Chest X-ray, AP view. Patient: 53 years old, sex M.
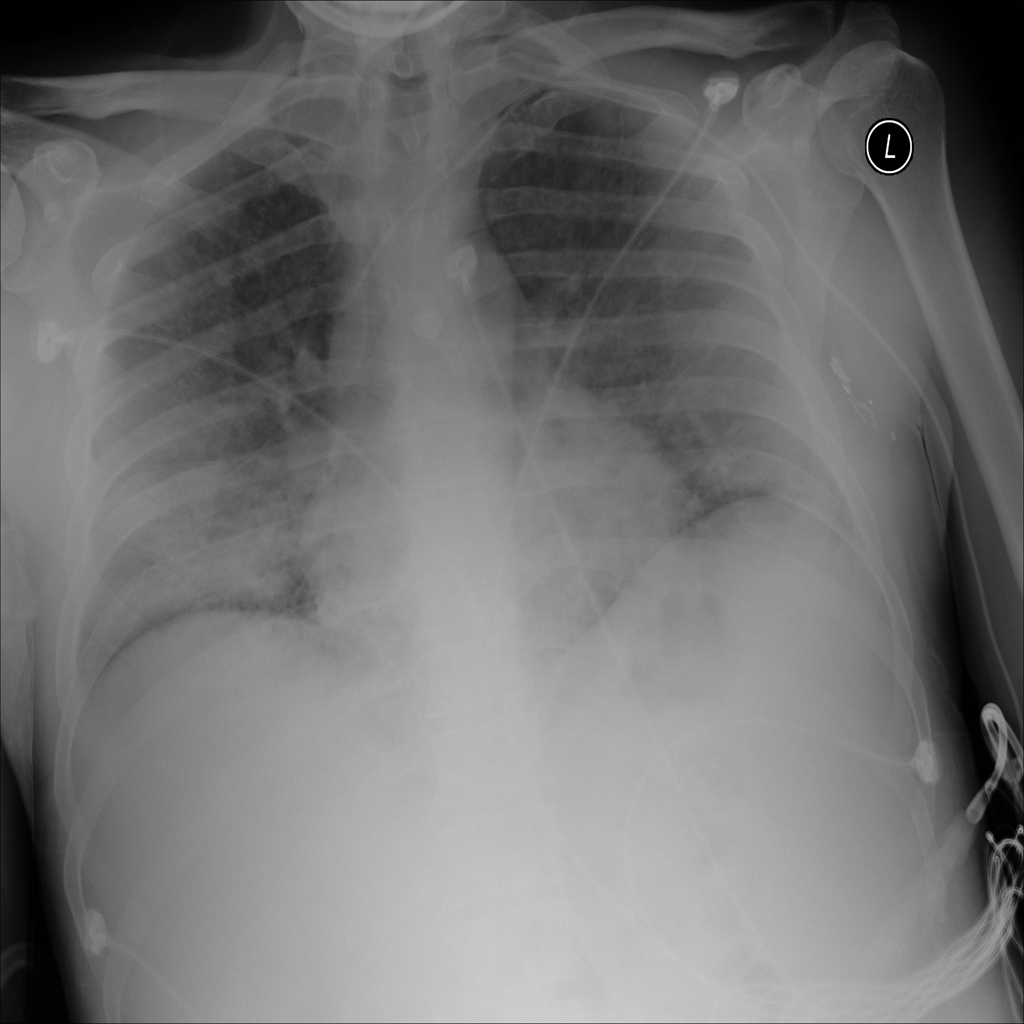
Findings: Edema